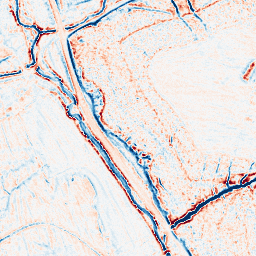
Category: edge_preserving
Decomposition family: bilateral
Decomposition parameters: d: 9
sigma_color: 150
sigma_space: 50
Upsampling method: bicubic
Upsampling parameters: scale: 4
Upsampling scale: 4